Question: say i have a dictionary like this:
'''
{'etova ER400': 'rack1', 'enzomac forte': 'rack1', 'myosone': 'rack1', 'etova 200': 'rack2', 'etogesic ER': 'rack2'}
'''
and
Now,if my searchQuery says 'eto'; am getting the related VALUE in the output

Q: But how to get the list of all the keys for that particular VALUE as well
say if the searchQuery says 'enzomac',
OUTPUT:
enzomac forte ---> rack1 ; and
rack1 -> ['etova ER400', 'enzomac forte','myosone']
i tried this:
'''
rev_dict = {}
flipped={}
myDict = {}
def get_key(val):
if val not in flipped:
flipped[val] = [key]
else:
flipped[val].append(key)
return(flipped)
myDict.update(dict.fromkeys(['etova ER400', 'enzomac forte','myosone'], 'rack1'))
myDict.update(dict.fromkeys(['etova 200','etogesic ER'], 'rack2'))
search_key = input("Enter name of med : ").lower()
for key, val in myDict.items():
if key.startswith(search_key):
print(key, " ---> ", val)
rev_dict=get_key(val)
print(rev_dict)
'''
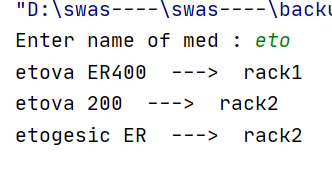
Answer: I dont know if I understood correctly what you wanted with the 'rev_dict' it seems its just the complete reverse dict, which makes it weird for me to be processed in a query because the query result is not needed for the reverse dict. However here you go:
'''
reverse_dict = {}
rev_dict = {}
flipped={}
myDict = {}
myDict.update(dict.fromkeys(['etova ER400', 'enzomac forte','myosone'], 'rack1'))
myDict.update(dict.fromkeys(['etova 200','etogesic ER'], 'rack2'))
search_key = input("Enter name of med : ").lower()
lowest_key = None
for key in myDict.keys():
item = myDict[key]
if key.startswith(search_key):
print(key + "--->" + item)
keyvalue = int(item[4:])
if lowest_key is None or lowest_key > keyvalue:
lowest_key = keyvalue
if item not in reverse_dict.keys():
reverse_dict[item] = []
reverse_dict[item].append(key)
if lowest_key is not None:
rack = 'rack' + str(lowest_key)
rev_dict = {rack: reverse_dict[rack]}
print(rev_dict)
'''